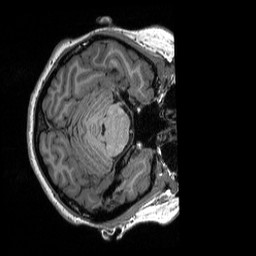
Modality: T1w
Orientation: axial
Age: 24
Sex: female
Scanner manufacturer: siemens
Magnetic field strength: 3 T
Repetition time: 2.3 s
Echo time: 0.00298 s